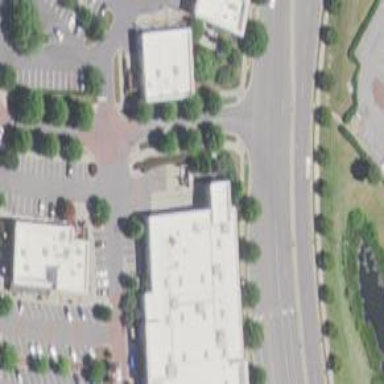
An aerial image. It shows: Outdoor shop located in building.